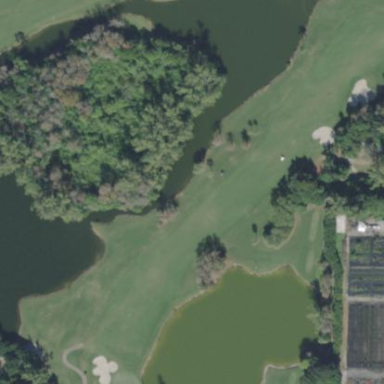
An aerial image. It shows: Rough area in golf course.